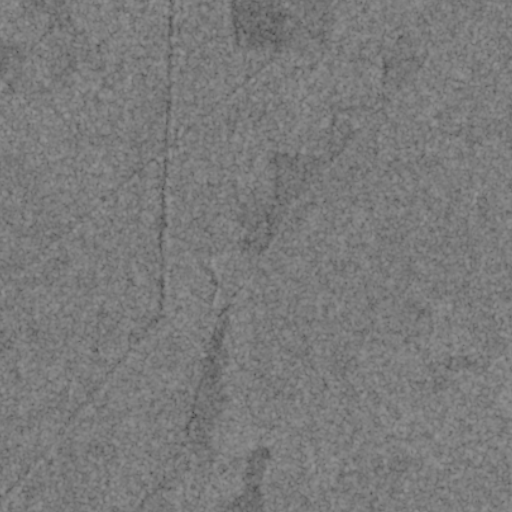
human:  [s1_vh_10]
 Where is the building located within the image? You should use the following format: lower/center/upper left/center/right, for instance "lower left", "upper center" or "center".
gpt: The building is located in the upper left of the image.
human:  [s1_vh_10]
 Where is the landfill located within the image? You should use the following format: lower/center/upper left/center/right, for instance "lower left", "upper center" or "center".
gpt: There is no landfill in the image.

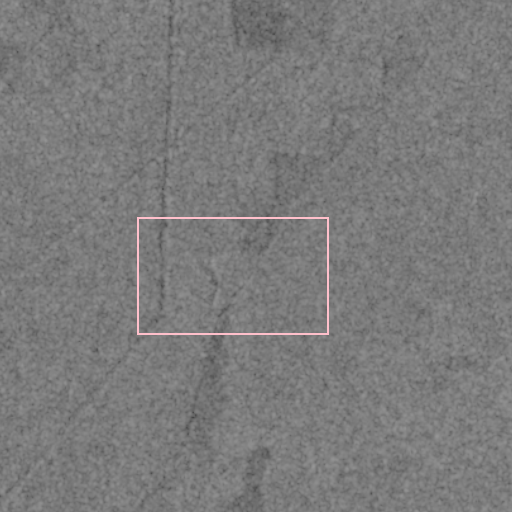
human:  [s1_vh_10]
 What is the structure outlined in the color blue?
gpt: There is no blue outline.
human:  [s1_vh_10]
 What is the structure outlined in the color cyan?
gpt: There is no structure outlined in cyan.